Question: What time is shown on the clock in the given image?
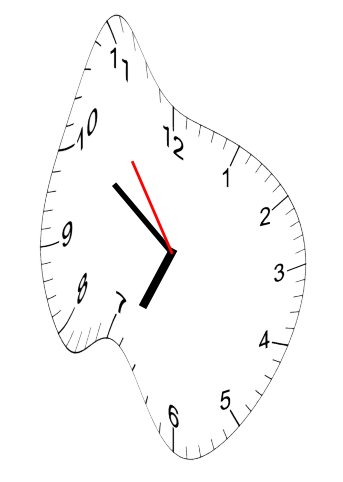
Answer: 06:50:54